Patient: sex M, age 48
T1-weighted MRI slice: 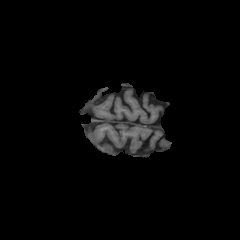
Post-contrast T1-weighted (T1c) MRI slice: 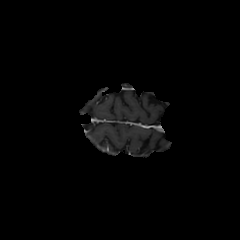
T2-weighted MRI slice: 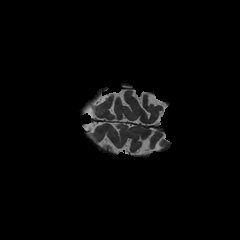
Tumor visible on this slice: no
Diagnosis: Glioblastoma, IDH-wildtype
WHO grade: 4